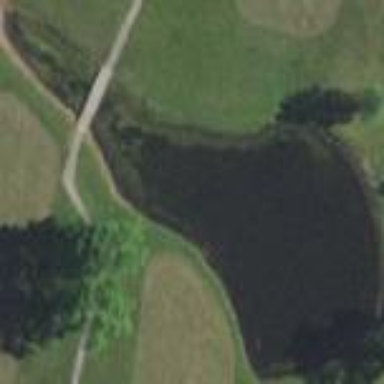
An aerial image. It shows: Picturesque scene of golf course with lateral water hazard.